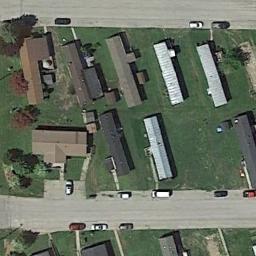
Label: residential